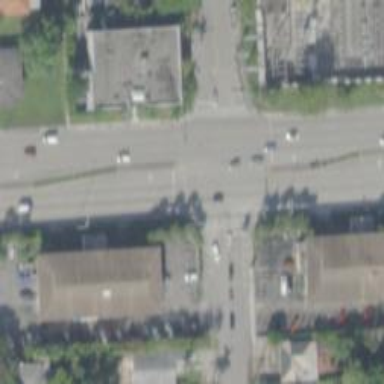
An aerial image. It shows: Primary highway with asphalt surface and separate sidewalk.